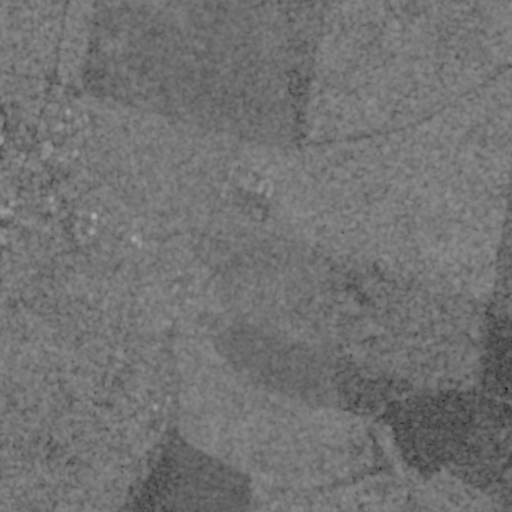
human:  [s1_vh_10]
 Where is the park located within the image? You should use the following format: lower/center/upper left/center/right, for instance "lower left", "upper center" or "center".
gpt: The park is located in the upper left of the image.
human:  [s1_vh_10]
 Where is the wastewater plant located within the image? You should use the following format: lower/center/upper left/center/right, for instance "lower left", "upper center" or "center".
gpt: The wastewater plant is located in the upper left of the image.
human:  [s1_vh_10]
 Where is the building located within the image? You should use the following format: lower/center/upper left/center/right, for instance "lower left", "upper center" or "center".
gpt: There is no building in the image.

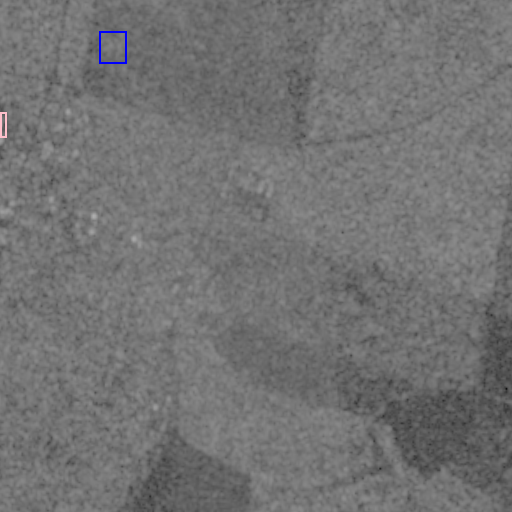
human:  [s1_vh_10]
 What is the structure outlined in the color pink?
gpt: The structure outlined in pink is a park.
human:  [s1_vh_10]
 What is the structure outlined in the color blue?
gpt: The structure outlined in blue is a wastewater plant.
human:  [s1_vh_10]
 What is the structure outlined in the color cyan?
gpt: There is no cyan outline.